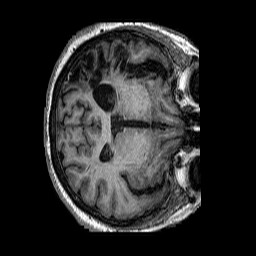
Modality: T1w
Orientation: axial
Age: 62
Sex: female
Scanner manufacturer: siemens
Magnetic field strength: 3 T
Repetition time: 2.25 s
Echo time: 0.003 s